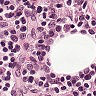
Metastatic tissue present: no